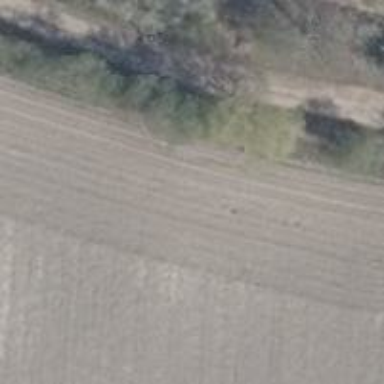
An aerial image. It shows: Row of trees in natural setting.